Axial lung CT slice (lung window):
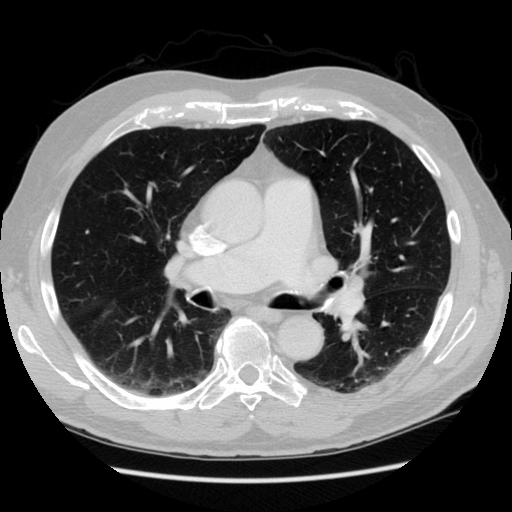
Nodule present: no